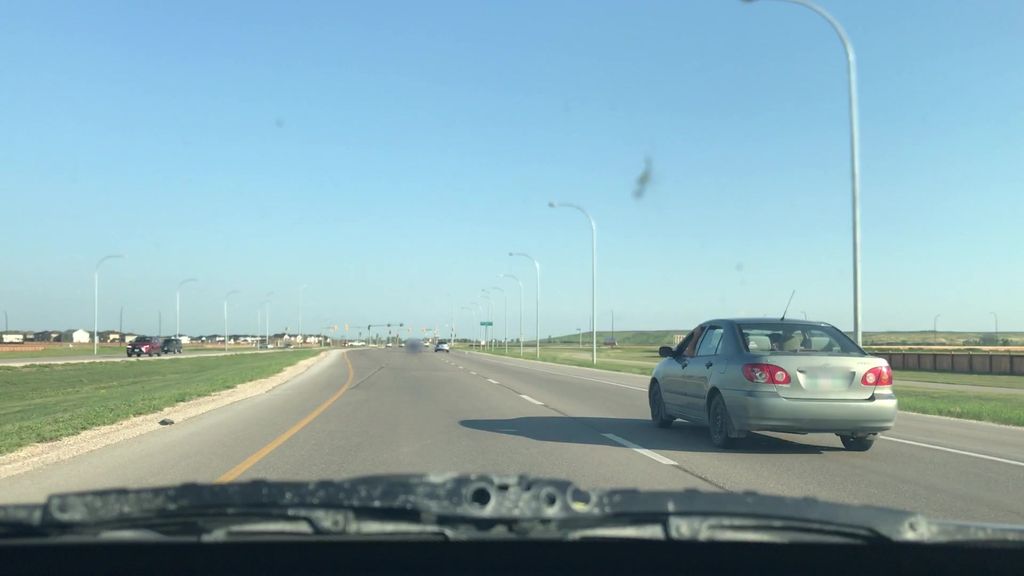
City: winnipeg